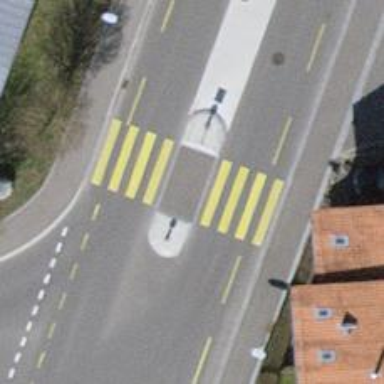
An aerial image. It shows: Zebra crossing on the road.